Question: How can I make an image and text rotator where I can modify with css the position and appearance of the text field and boder size for the picture. Nothing fancy, just an array of images and text that change every x seconds.
Here's an example. In the header area you can see a red block and the picture on the right.

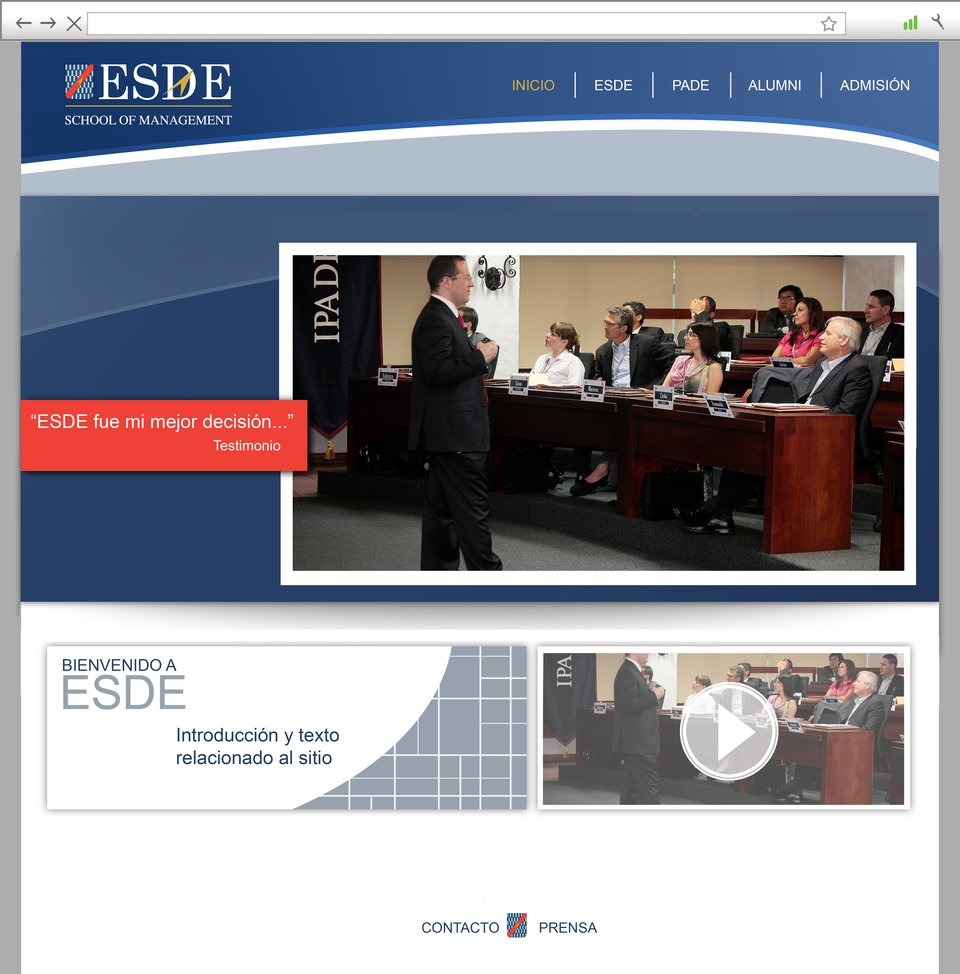
Answer: <URL>
or
<URL>
are js sliders I know of that basically just animate the slides, which can contain all the divs/images styled via normal CSS within it.